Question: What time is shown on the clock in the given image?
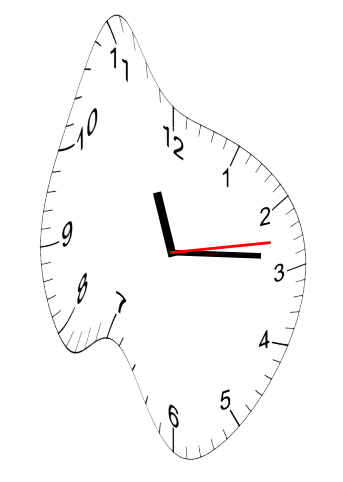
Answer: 11:14:13